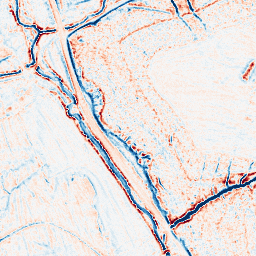
Category: edge_preserving
Decomposition family: bilateral
Decomposition parameters: d: 9
sigma_color: 25
sigma_space: 150
Upsampling method: sinc_hamming
Upsampling parameters: scale: 4
kernel_size: 16
Upsampling scale: 4